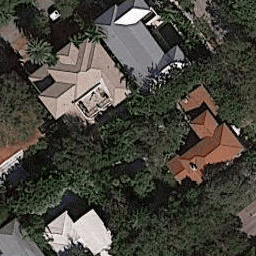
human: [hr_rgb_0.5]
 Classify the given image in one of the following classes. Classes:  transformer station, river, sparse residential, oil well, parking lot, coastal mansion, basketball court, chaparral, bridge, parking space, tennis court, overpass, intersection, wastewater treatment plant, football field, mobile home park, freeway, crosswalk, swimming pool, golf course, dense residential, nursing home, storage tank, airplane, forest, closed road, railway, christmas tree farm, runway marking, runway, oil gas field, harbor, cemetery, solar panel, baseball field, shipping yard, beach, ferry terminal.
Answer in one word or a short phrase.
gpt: coastal mansion